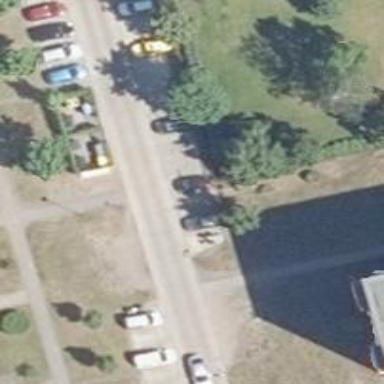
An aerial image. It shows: Residential road surfaced with concrete plates.